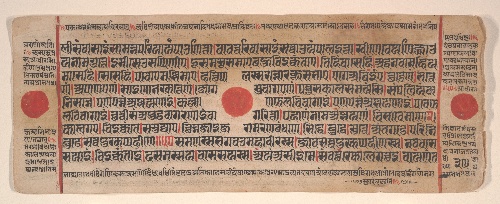
Artist: Bhadrabahu
Artist bio: Indian, died ca. 356 BCE
Date: 15th century
Object type: Folio
Classification: Paintings
Medium: Ink, opaque watercolor, and gold on paper
Culture: India (Gujarat)
Dimensions: (Average size .1–.71): 4 1/2 x 11 3/8 in. (11.4 x 28.9 cm)
Department: Asian Art
Credit line: Bequest of Cora Timken Burnett, 1956
Accession year: 1957
Repository: Metropolitan Museum of Art, New York, NY